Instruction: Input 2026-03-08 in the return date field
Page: home
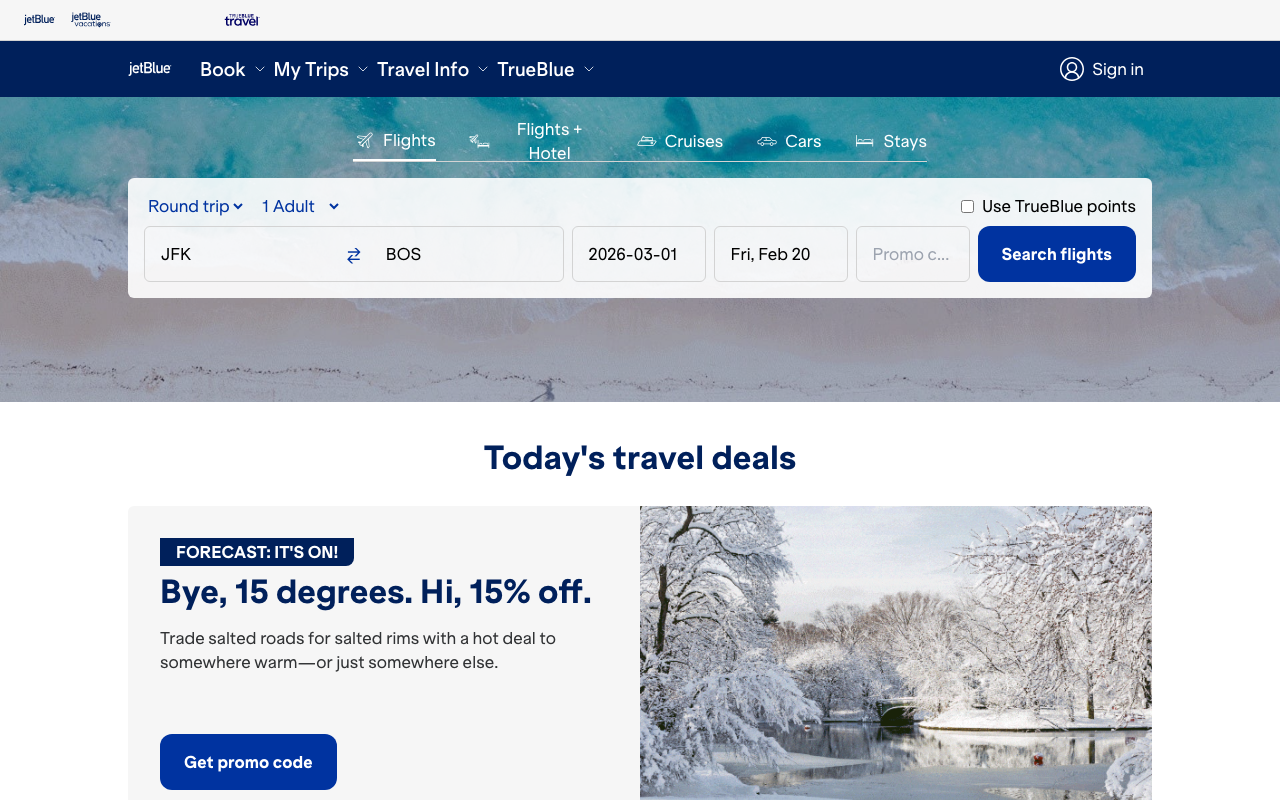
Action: type